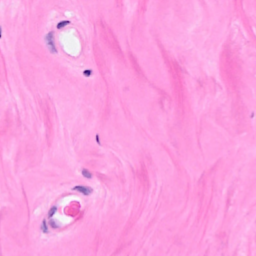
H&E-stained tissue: Breast